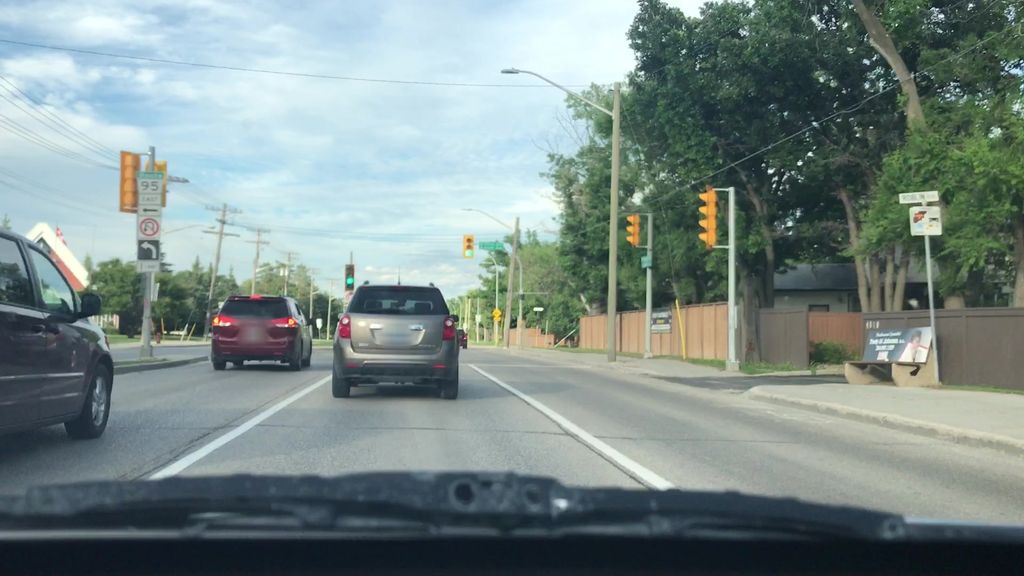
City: winnipeg